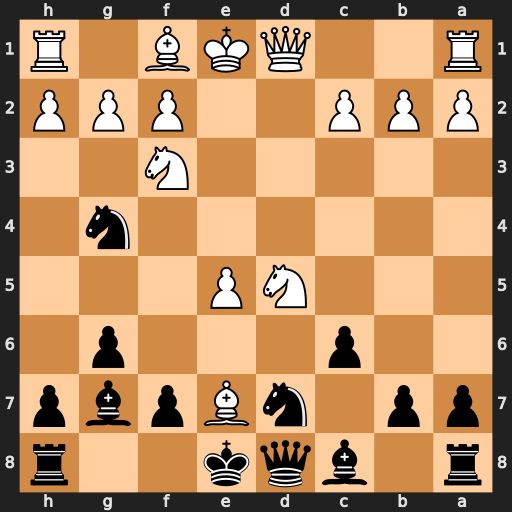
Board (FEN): r1bqk2r/pp1nBpbp/2p3p1/3NP3/6n1/5N2/PPP2PPP/R2QKB1R
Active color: b
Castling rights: KQkq
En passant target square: -
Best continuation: Qa5+ Bb4 Qxd5 Qxd5 cxd5